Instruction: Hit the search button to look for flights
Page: home
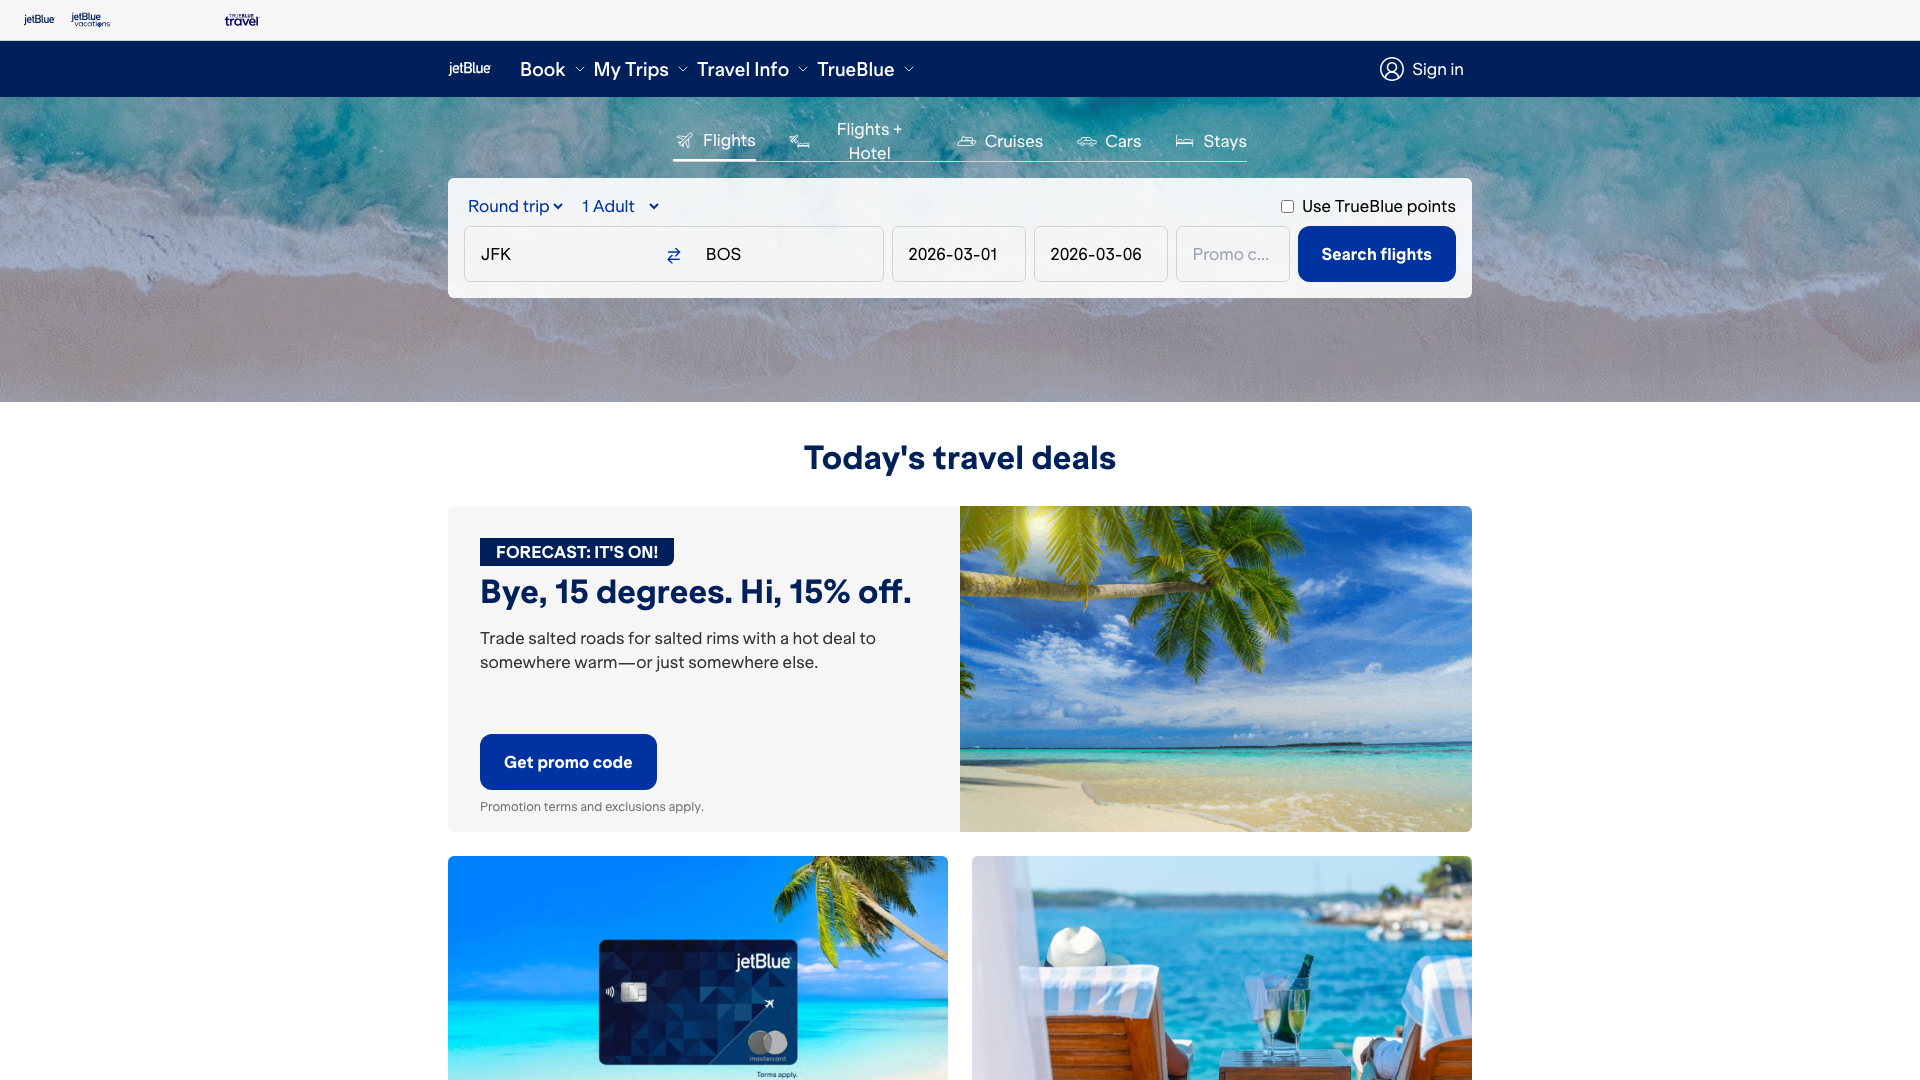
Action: click